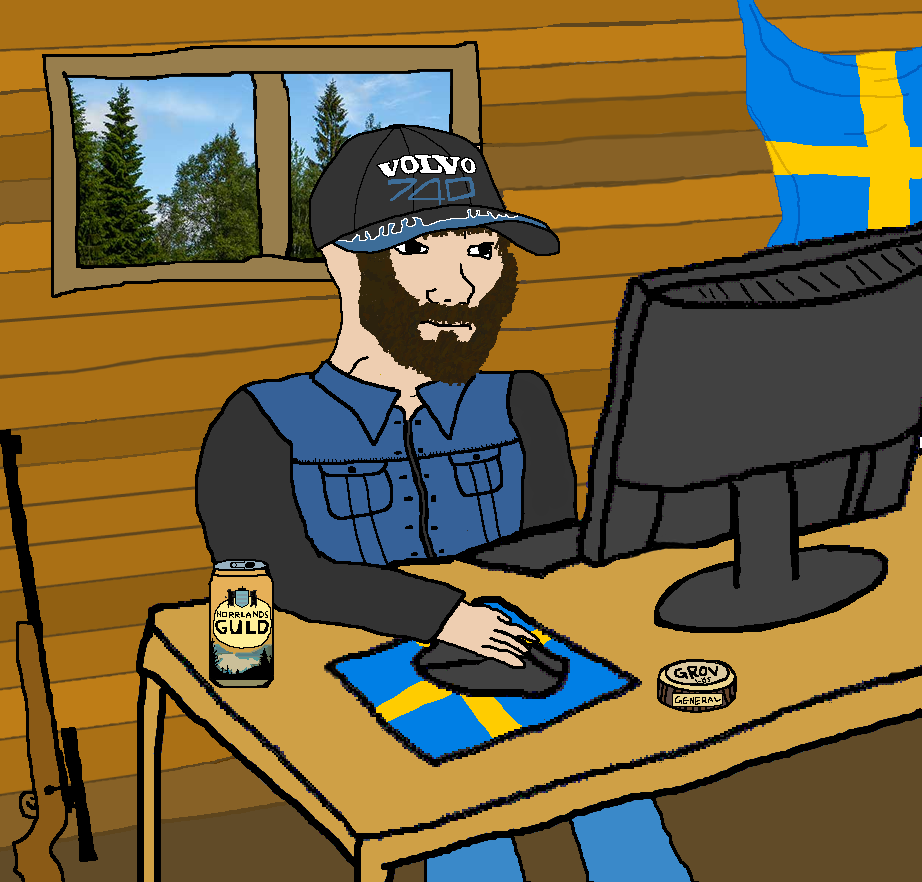
Label: 5_Wojak_with_Background